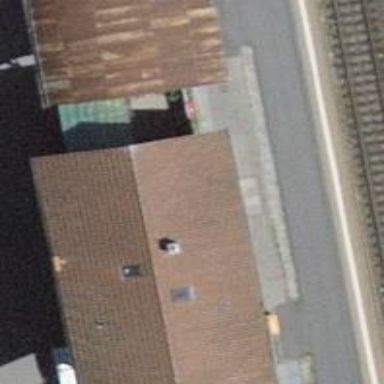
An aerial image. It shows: Railway halt.